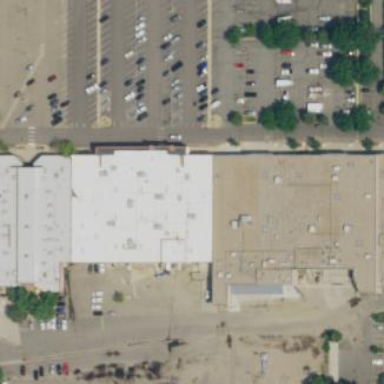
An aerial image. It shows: Retail building.